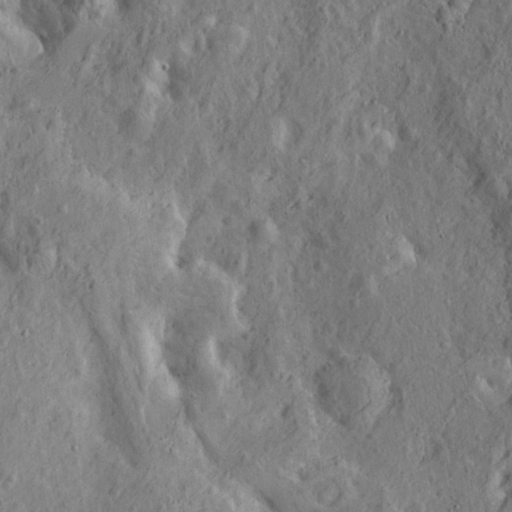
Objects detected: cone